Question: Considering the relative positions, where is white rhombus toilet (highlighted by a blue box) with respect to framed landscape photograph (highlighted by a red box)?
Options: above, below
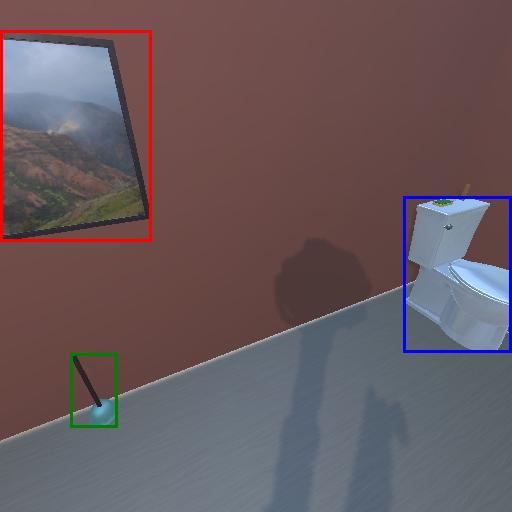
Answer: above